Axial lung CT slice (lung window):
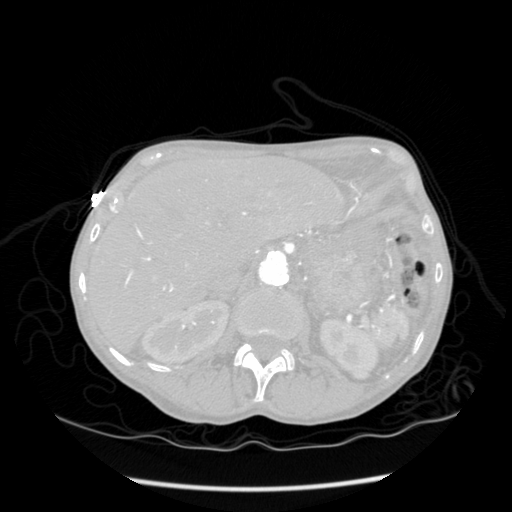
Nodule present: no